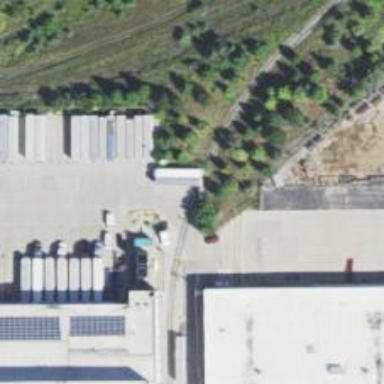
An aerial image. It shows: Railway yard in service.